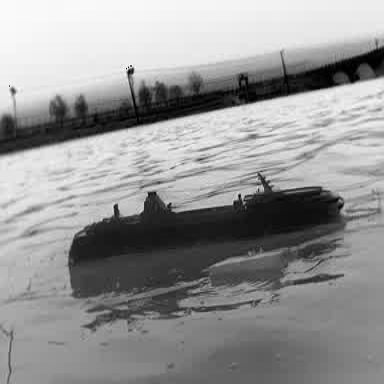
There is a container_ship in the infrared image.